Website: bh-photo
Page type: payment
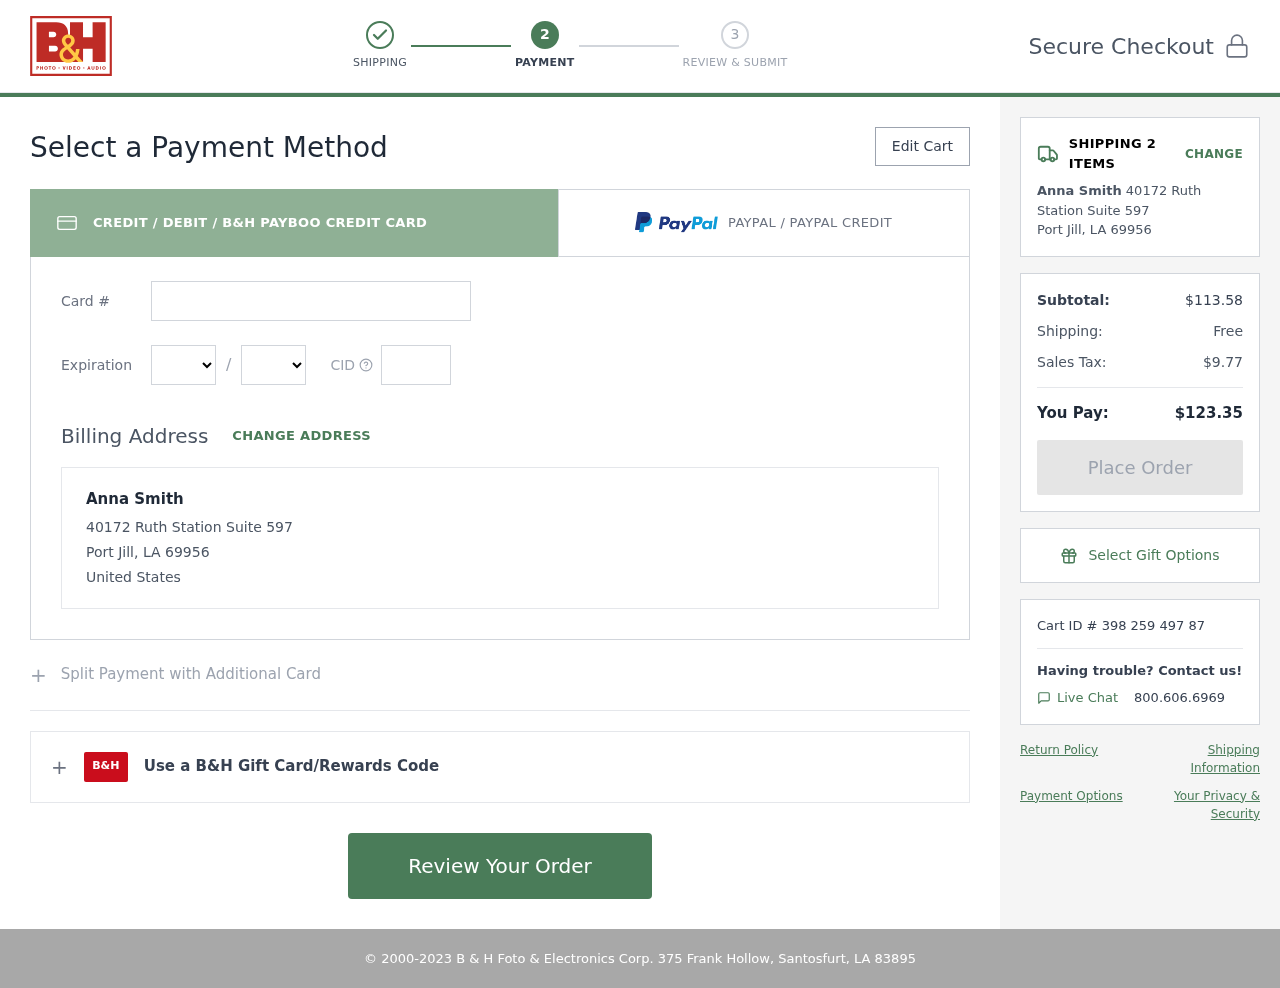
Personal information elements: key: PII_CARD_CVV
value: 7597
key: PII_CARD_EXPIRY_MONTH
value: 09
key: PII_CARD_EXPIRY_YEAR
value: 30
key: PII_CARD_NUMBER
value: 3499 7540 0488 550
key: PII_CITY_STATE_ZIP
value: Port Jill, LA 69956
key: PII_COUNTRY
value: United States
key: PII_FULLNAME
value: Anna Smith
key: PII_STREET
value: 40172 Ruth Station Suite 597
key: PII_FULLNAME2
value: Anna Smith
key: PII_STREET2
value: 40172 Ruth Station Suite 597
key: PII_CITY_STATE_ZIP2
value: Port Jill, LA 69956
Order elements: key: ORDER_NUM_ITEMS
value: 2
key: ORDER_SUBTOTAL
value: $113.58
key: ORDER_SHIPPING_COST
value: Free
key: ORDER_TAX
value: $9.77
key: ORDER_TOTAL
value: $123.35
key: ORDER_ID
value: Cart ID # 398 259 497 87